Question: I follow <URL> but I keep getting this error, described in the article. Also I cannot find the IP of the KUDU? Where should I look at?
This part specifically I don't understand:
> "Without going into much detail, what you have to do is get the IP address of your KUDU console, which I describe here and use that IP address for the *.azurewebsites.net hostname you are remote debugging by adding the IP HOSTNAME combination to the HOSTS file."
What should I type in here:

This is the error VS pops up:
> System.Runtime.InteropServices.COMException (0x89710023): Unable to connect to the Microsoft Visual Studio Remote Debugger named '***'. The Visual Studio 2015 Remote Debugger (MSVSMON.EXE) does not appear to be running on the remote computer. This may be because a firewall is preventing communication to the remote computer. Please see Help for assistance on configuring remote debugging.
Also I am using VS 2017 and cannot see an option for it in Azure..
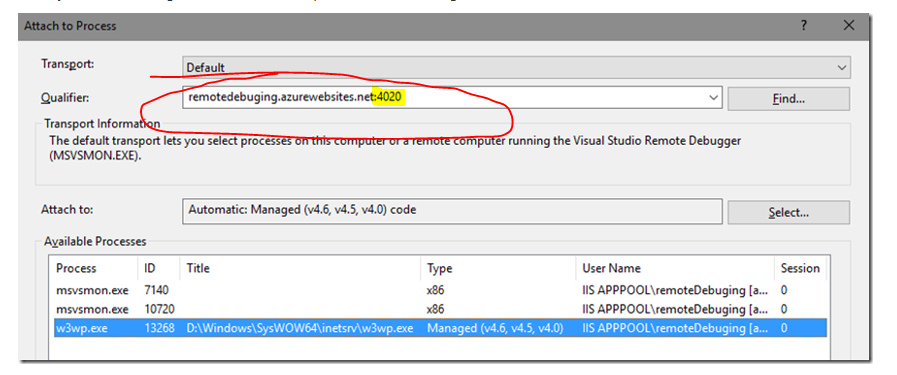
Answer: kudo can be opened by navigating to <URL> or by right clicking on your app in Visual Studio's Cloud Explorer window and choosing "Open in Kudo".
<URL>
To find the ip: <URL>
However, once you have clicked "Attach Debugger" in the cloud explorer, you should be able to drop down the Qualifier (re-named Connection Target in vs2017) combo box, and select the correct option ([YourBotName].azurewebsites.net:4022 in my case):